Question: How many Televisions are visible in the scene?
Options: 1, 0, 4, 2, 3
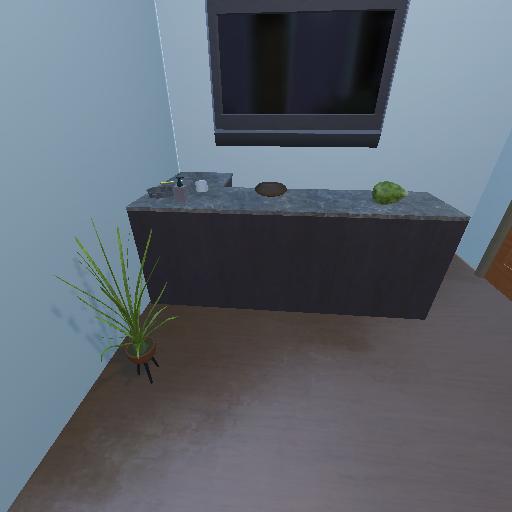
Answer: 1